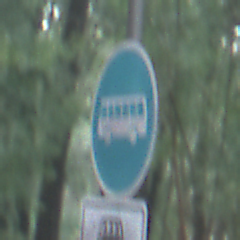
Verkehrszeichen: Busssonderstreifen
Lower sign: MehrfachbesetzePersonenkraftwagenFrei
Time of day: SunriseSunset
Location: Outdoor (Nature)
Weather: NotSpecified
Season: Autumn
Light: Natural